Interaction volume radius: 5 \u00c5
Interaction volume height: 10 \u00c5
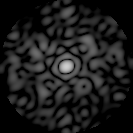
Disorder parameter: 0.8717